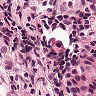
Metastatic tissue present: yes